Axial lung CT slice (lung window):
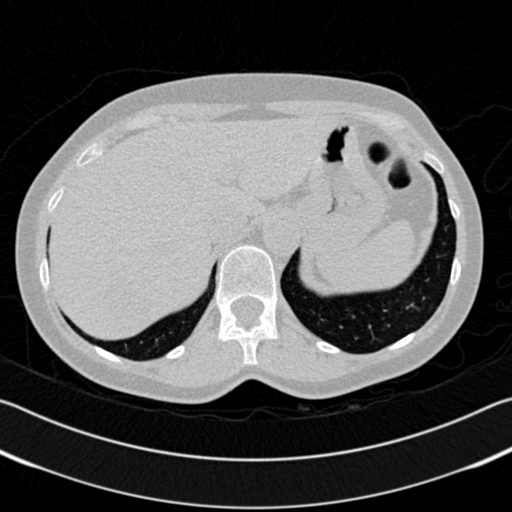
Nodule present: no